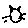
Label: cat